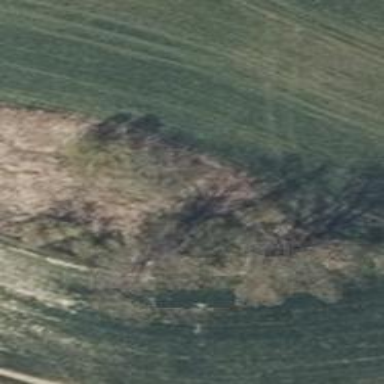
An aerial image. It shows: Landmark tree with broadleaved deciduous leaves.